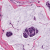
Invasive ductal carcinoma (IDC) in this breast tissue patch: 1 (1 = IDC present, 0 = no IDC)